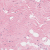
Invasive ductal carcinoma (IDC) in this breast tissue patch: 0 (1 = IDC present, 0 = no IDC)